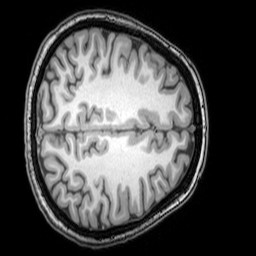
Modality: T1w
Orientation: axial
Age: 25
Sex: female
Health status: healthy
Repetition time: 0.081 s
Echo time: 0.037 s